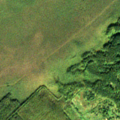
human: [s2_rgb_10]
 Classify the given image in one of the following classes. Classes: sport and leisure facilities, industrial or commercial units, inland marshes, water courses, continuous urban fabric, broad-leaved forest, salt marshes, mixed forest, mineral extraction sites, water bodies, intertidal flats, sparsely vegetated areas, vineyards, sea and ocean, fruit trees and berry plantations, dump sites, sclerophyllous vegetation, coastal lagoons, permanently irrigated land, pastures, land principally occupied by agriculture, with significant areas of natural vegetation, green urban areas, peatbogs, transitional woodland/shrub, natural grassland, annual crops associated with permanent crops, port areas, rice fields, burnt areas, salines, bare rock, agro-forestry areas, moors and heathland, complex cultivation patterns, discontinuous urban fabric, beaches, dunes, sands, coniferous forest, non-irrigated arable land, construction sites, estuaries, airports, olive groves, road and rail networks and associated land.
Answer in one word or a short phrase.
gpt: pastures, coniferous forest, mixed forest, transitional woodland/shrub, peatbogs